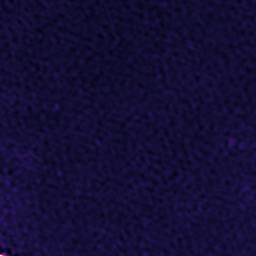
Label: Super-resolution ER image